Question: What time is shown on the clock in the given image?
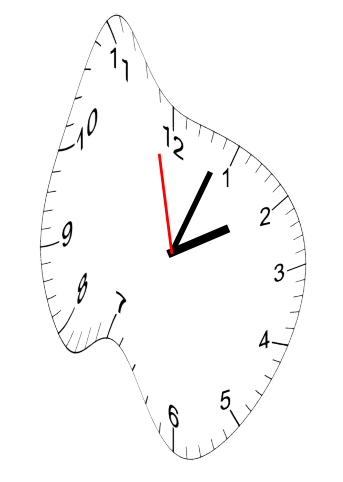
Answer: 02:03:58